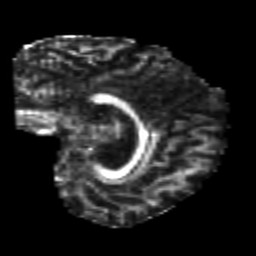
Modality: FA
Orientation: sagittal
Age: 24
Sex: female
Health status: healthy
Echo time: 0.074 s